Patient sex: M
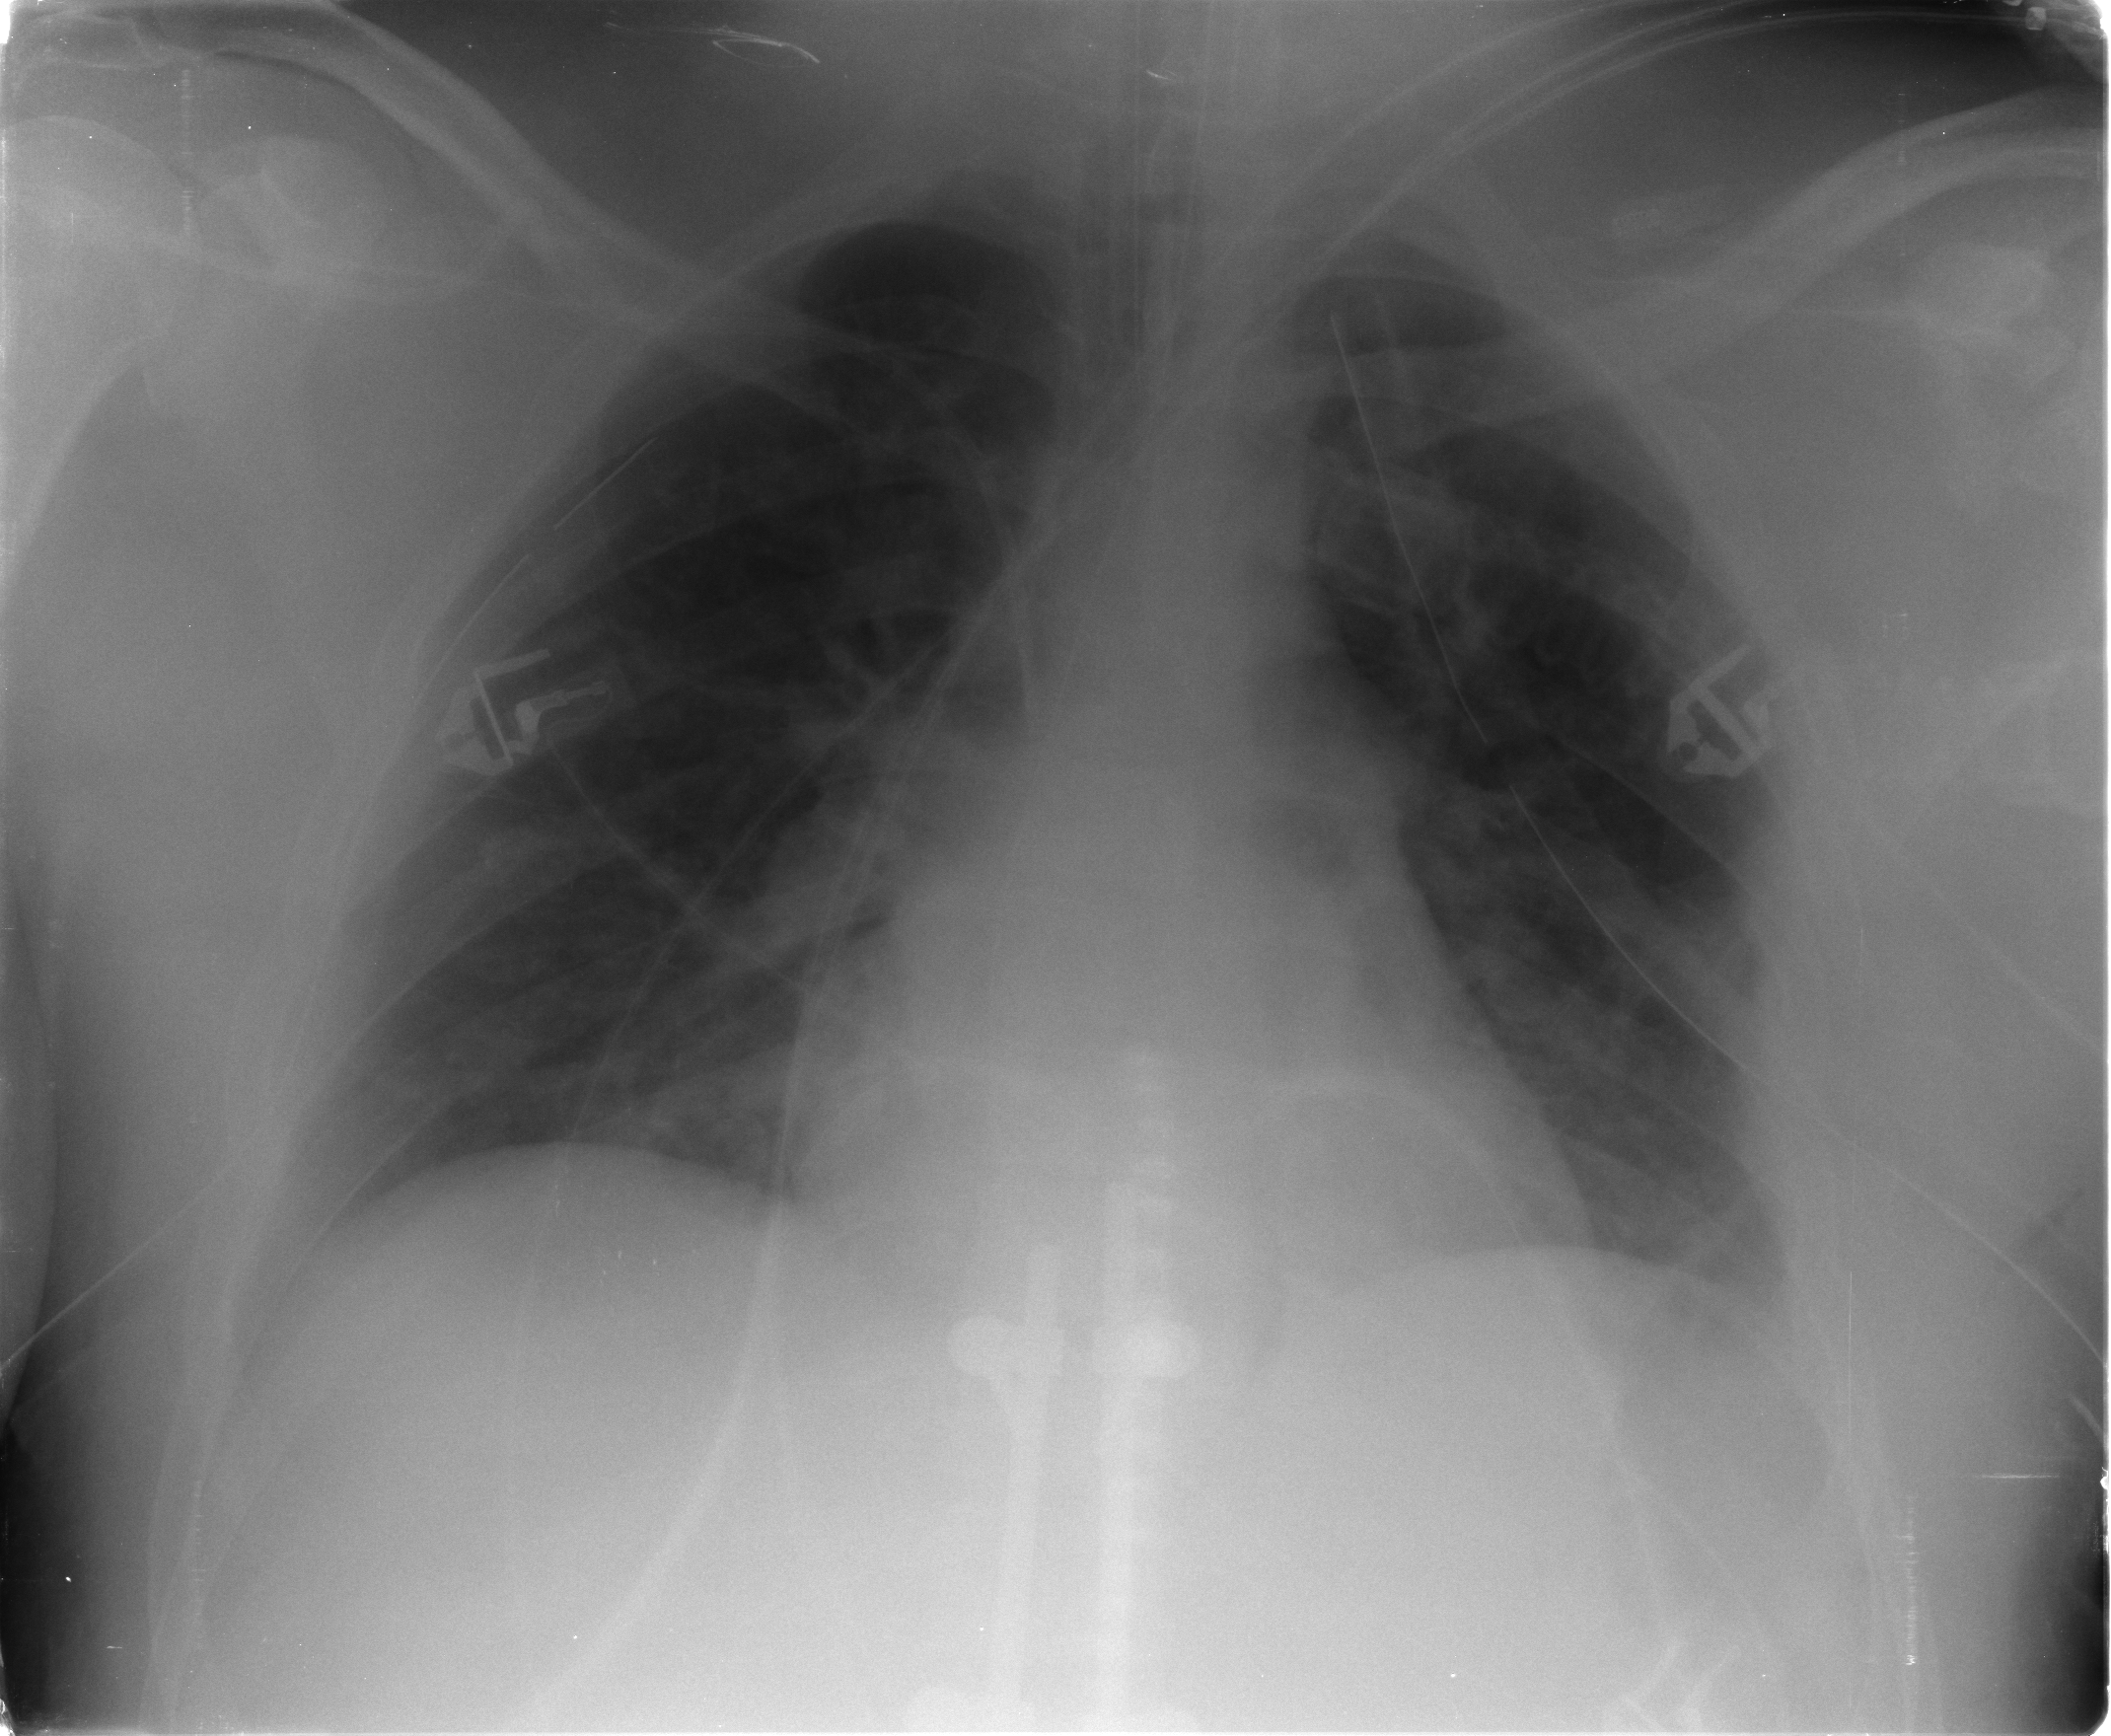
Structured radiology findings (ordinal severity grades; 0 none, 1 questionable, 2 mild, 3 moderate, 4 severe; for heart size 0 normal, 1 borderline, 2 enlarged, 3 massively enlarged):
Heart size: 0
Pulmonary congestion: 2
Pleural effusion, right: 2
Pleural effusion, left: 2
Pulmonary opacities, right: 1
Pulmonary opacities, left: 2
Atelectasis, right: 2
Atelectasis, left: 2